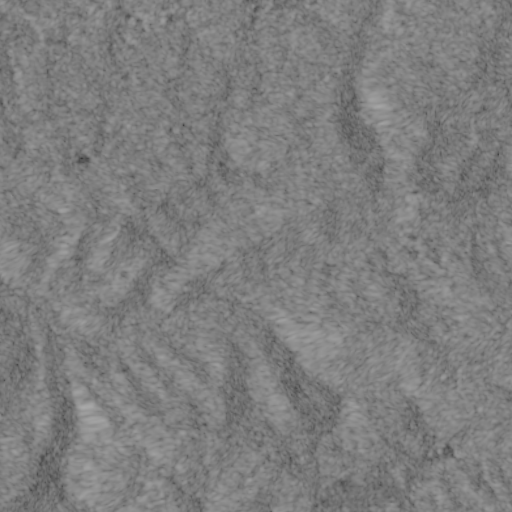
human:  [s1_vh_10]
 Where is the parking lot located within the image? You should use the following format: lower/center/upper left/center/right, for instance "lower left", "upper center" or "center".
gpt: The parking lot is located in the upper left of the image.
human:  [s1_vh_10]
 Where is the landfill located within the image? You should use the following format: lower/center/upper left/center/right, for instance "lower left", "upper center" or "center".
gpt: There is no landfill in the image.

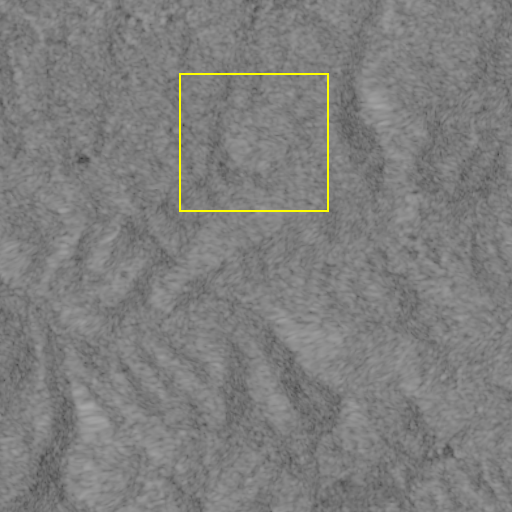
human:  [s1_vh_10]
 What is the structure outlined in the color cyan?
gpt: There is no cyan outline.
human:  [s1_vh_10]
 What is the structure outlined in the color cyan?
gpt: There is no structure outlined in cyan.